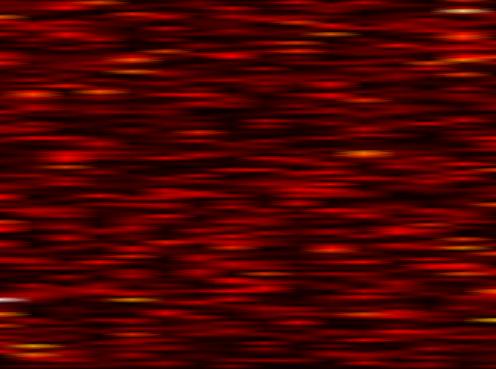
Label: UFMC